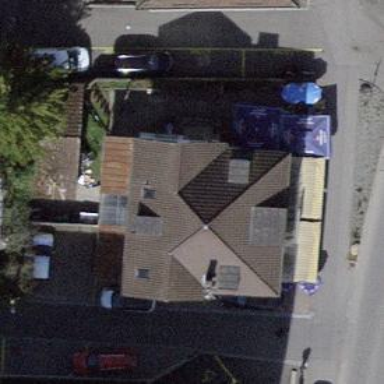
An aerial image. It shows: Convenience shop.